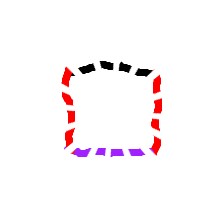
Shape: square